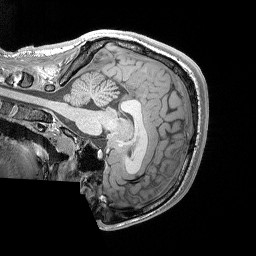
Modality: T1w
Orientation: sagittal
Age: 21
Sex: male
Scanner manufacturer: siemens
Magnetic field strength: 3 T
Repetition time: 1.9 s
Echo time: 0.00302 s